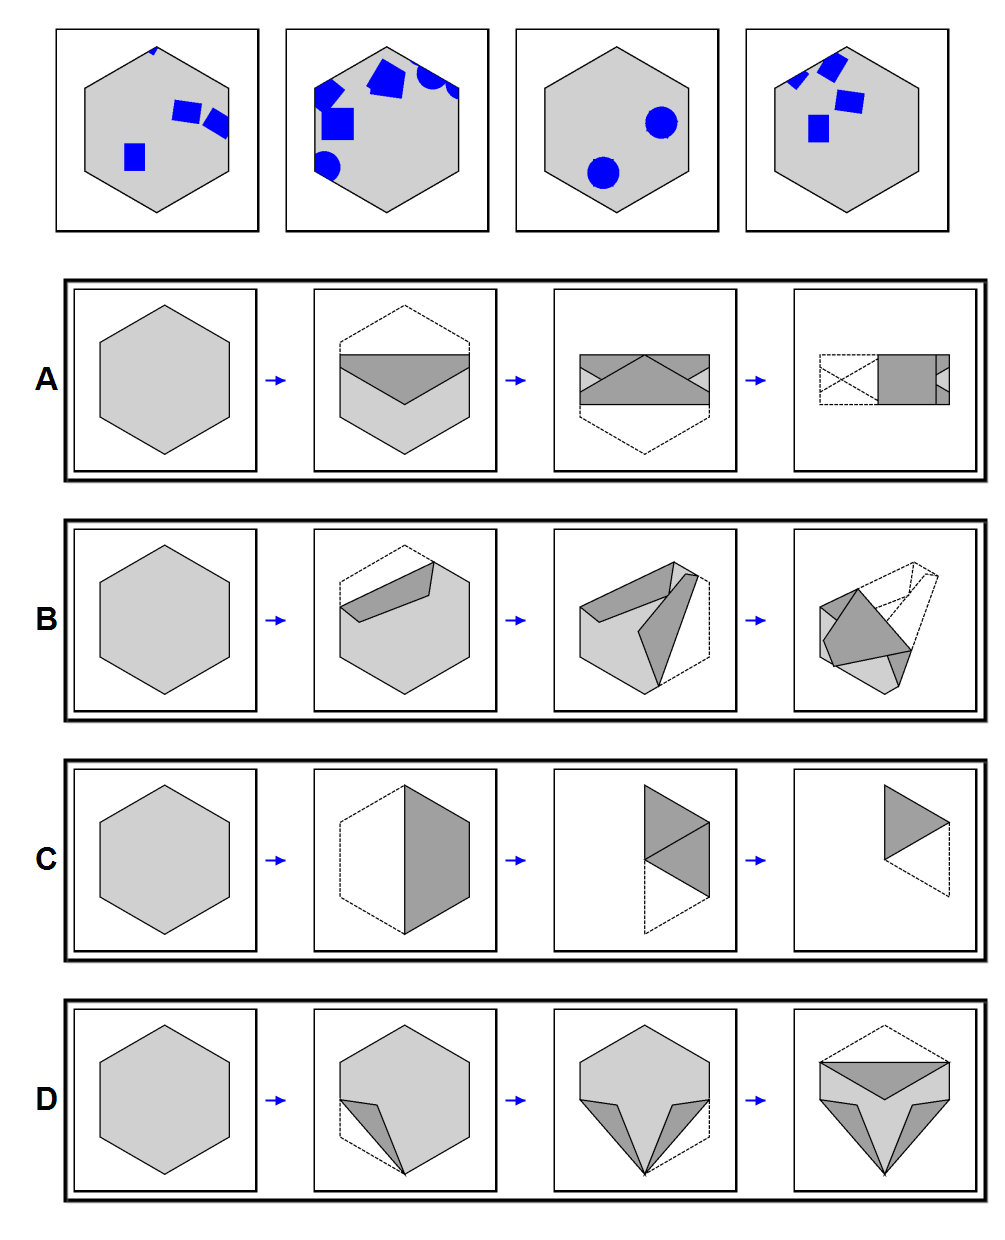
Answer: B